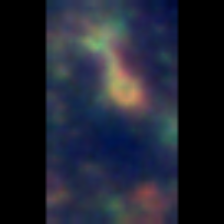
Taxon: Diatom_aggregate
Group: Diatoms